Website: crate-barrel
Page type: account-selection
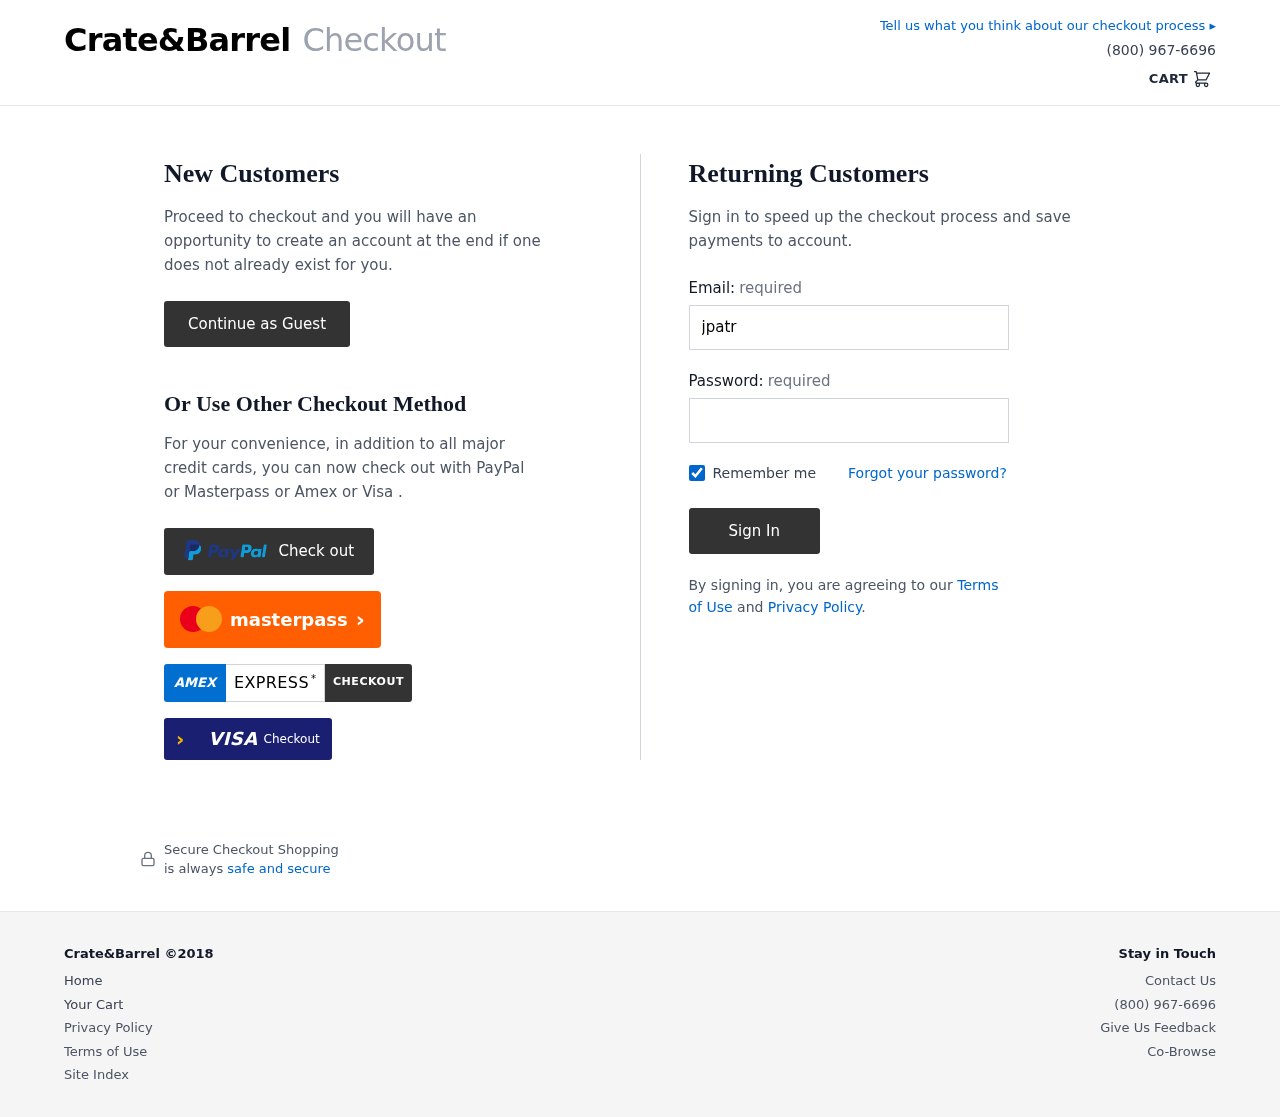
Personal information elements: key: PII_LOGIN_USERNAME
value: jpatrick962